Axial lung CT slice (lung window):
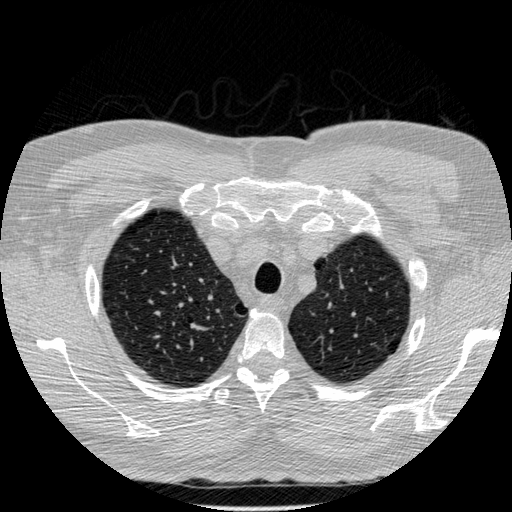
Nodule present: no